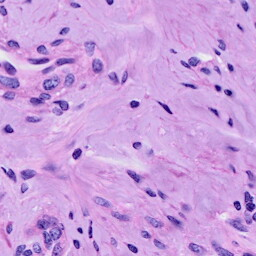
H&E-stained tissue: Cervix